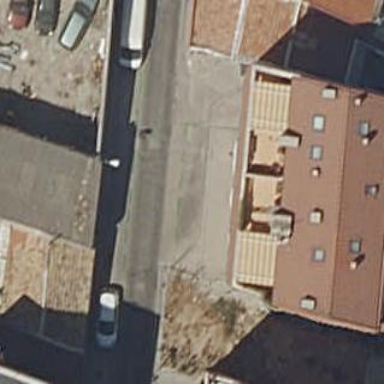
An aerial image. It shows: View of apartment building.